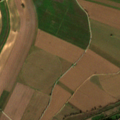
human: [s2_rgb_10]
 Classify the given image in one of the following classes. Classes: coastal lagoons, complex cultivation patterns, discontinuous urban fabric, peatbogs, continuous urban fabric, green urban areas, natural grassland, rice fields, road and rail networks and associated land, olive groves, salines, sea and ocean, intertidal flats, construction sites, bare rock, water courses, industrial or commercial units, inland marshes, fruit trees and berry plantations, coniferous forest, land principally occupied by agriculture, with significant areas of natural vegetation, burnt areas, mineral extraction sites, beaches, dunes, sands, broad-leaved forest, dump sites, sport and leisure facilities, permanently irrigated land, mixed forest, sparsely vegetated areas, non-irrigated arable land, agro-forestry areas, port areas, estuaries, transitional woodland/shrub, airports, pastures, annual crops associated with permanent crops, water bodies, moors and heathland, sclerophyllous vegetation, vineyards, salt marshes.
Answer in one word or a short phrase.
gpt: permanently irrigated land, complex cultivation patterns